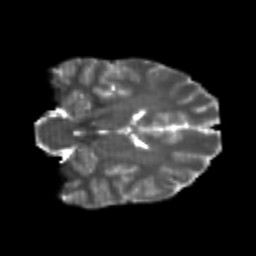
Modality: T2w
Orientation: coronal
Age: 21
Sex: male
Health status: healthy
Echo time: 0.074 s